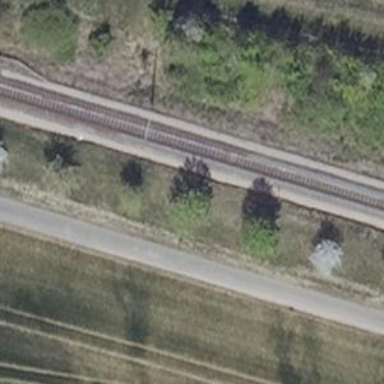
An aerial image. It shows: Milestone along the railway track with catenary mast.